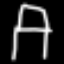
Label: chair